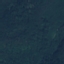
Land use / land cover class: Forest